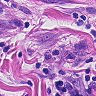
Metastatic tissue present: no